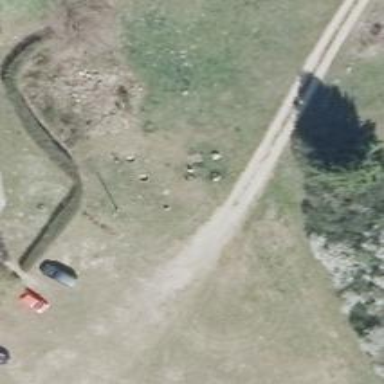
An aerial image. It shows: Sandy driveway.